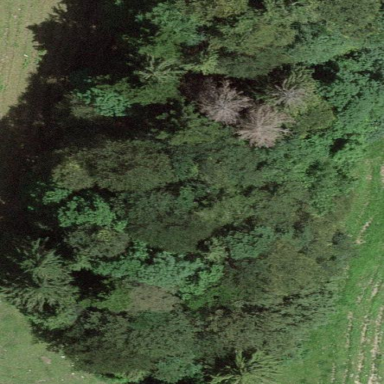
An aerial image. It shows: Forest area.